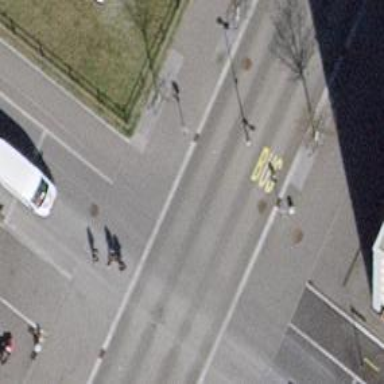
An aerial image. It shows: Bollard.